Question: I am trying to call and show other window in mainwindow in Qt Creator. This below its my code:
'''
ImageDialog imageDialog;
imageDialog->show();
'''
but this is wrong and I see this error from Qt:
>

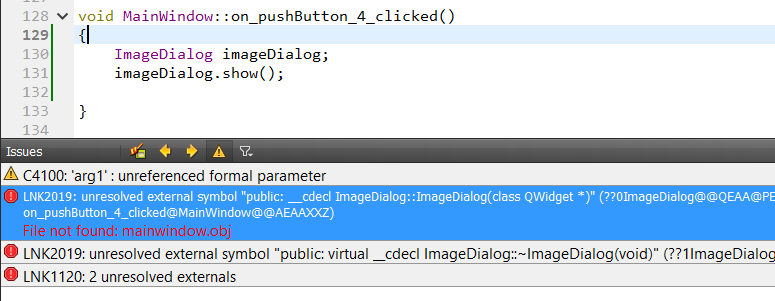
Answer: The problem is, you declared 'ImageDialog' constructor (which takes 'QWidget *' as parameter) and didn't provide definition.
You should probably add definition to your 'imagedialog.cpp' like
'''
ImageDialog::ImageDialog(QWidget * parent)
: YOUR_IMAGE_DIALOG_BASE_CLASS_NAME(parent)
{
}
'''